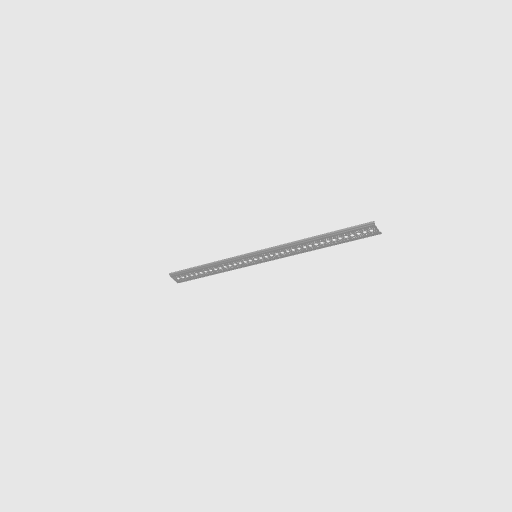
Part: RailChannel37H